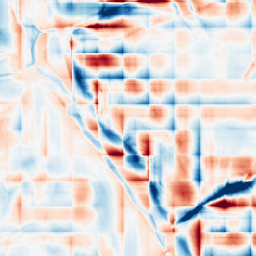
Category: wavelet
Decomposition family: wavelet_dwt
Decomposition parameters: wavelet: db2
level: 5
Upsampling method: regularized
Upsampling parameters: scale: 2
lambda_reg: 0.001
Upsampling scale: 2